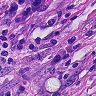
Metastatic tissue present: yes